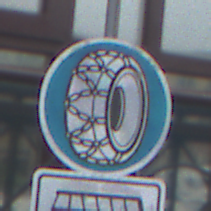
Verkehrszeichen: SchneekettenVorgeschrieben
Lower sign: HinweisDurchSinnbild13
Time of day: MorningAfternoon
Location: Outdoor (Urban)
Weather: Overcast
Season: NotSpecified
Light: Natural